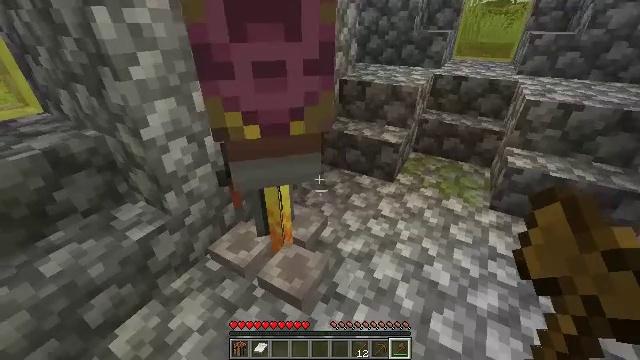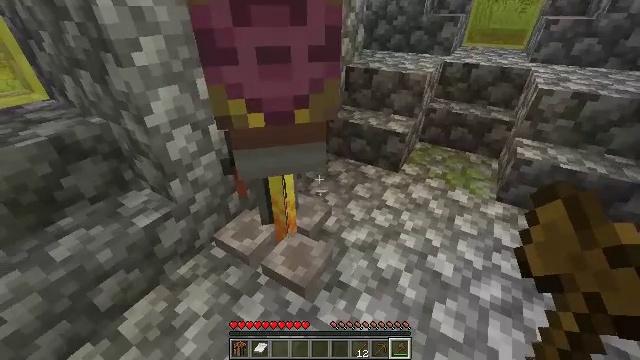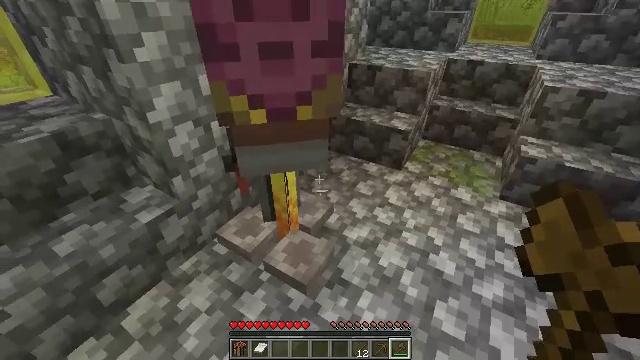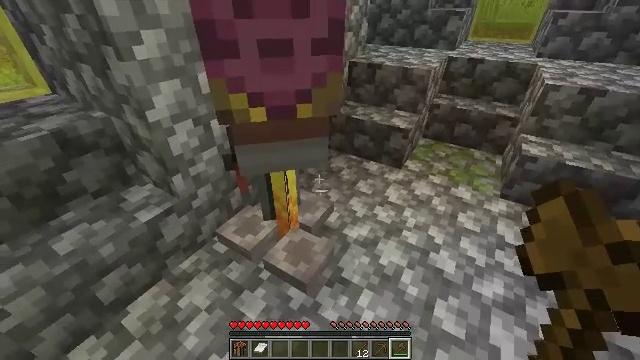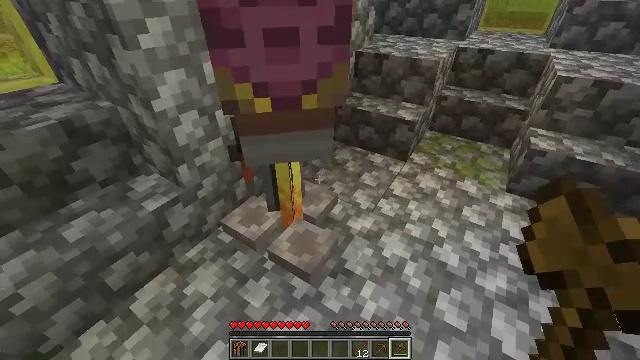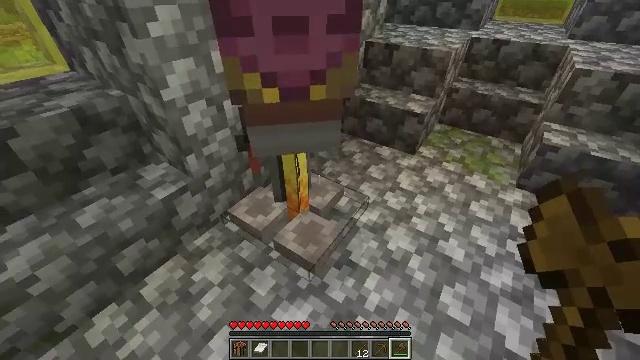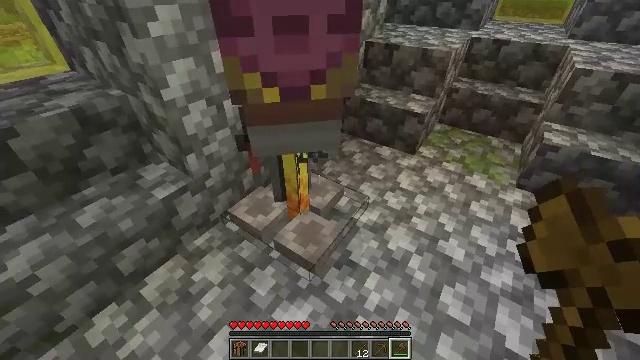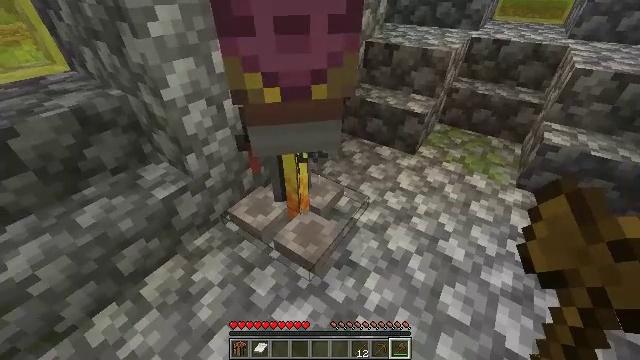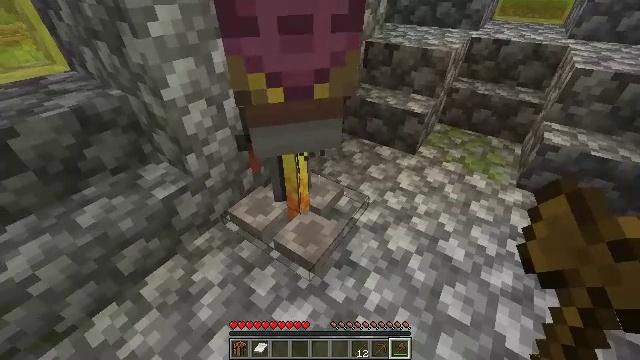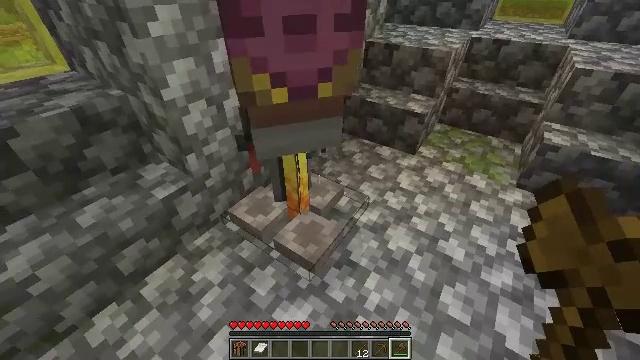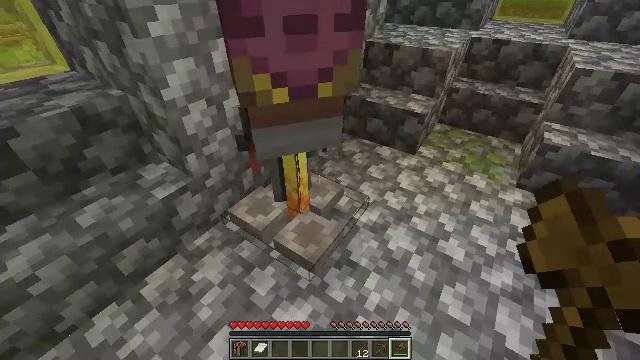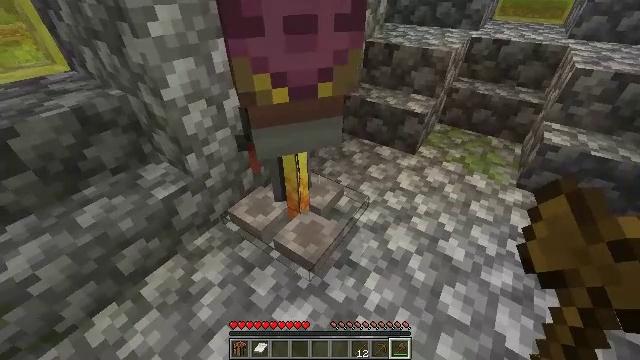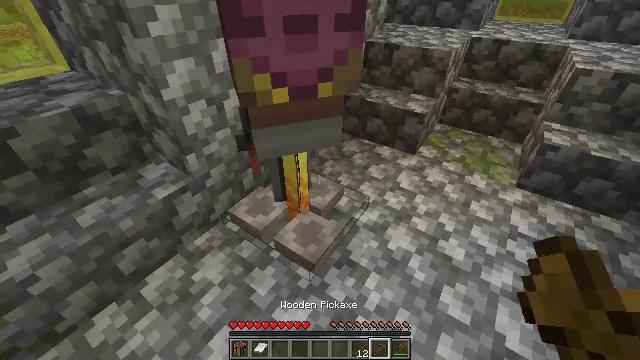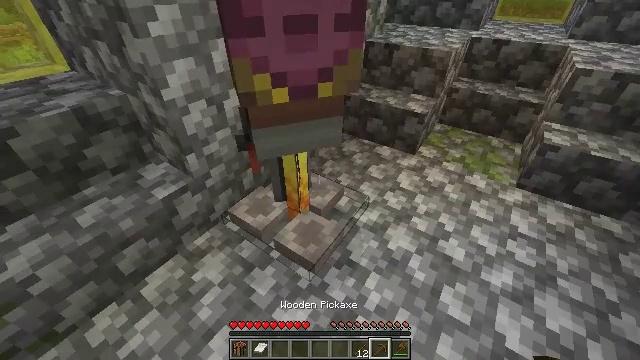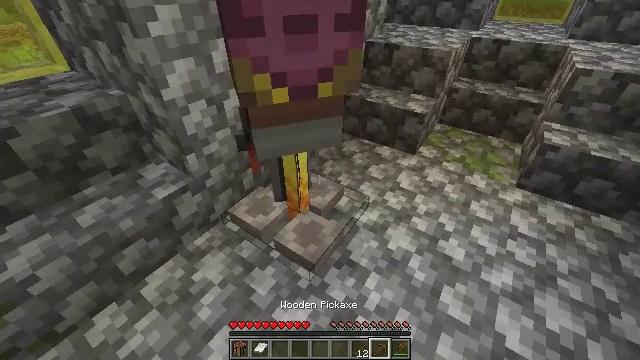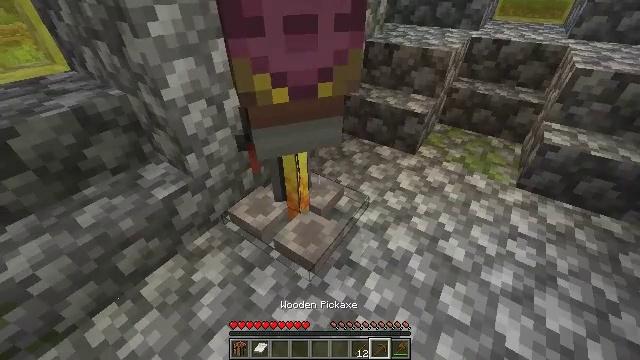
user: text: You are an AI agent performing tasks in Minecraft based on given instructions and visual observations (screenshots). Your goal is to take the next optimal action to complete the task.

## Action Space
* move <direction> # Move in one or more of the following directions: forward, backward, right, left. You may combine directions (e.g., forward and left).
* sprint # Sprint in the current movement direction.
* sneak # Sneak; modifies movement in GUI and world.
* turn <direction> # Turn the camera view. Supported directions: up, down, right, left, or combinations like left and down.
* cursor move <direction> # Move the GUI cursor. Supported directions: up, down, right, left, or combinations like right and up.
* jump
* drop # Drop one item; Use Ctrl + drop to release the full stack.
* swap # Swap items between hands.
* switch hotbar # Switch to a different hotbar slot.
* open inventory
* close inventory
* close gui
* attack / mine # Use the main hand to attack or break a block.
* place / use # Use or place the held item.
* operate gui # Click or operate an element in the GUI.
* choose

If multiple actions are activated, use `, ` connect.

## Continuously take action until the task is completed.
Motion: motion action
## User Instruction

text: Retrieve the brewing stand by breaking it.
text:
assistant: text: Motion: turn left and down
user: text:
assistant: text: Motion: no_op
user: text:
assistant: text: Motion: no_op
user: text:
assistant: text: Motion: turn left and down
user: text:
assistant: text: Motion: turn left and down
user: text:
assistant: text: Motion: no_op
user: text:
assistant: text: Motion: no_op
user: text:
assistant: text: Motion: no_op
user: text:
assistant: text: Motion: no_op
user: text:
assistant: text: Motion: no_op
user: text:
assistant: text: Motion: no_op
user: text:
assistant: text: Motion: no_op
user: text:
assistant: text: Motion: no_op
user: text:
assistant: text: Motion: no_op
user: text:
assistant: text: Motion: no_op
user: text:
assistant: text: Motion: turn left
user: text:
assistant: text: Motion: turn left and down
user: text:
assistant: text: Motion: no_op
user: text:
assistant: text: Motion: turn left
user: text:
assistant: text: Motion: no_op
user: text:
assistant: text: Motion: attack / mine
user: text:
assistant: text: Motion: turn down, attack / mine
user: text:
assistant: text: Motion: attack / mine
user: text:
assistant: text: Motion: turn right and down, attack / mine
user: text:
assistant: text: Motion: attack / mine
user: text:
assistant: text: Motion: attack / mine
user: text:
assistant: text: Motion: attack / mine
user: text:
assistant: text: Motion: attack / mine
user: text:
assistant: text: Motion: attack / mine
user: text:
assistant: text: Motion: attack / mine